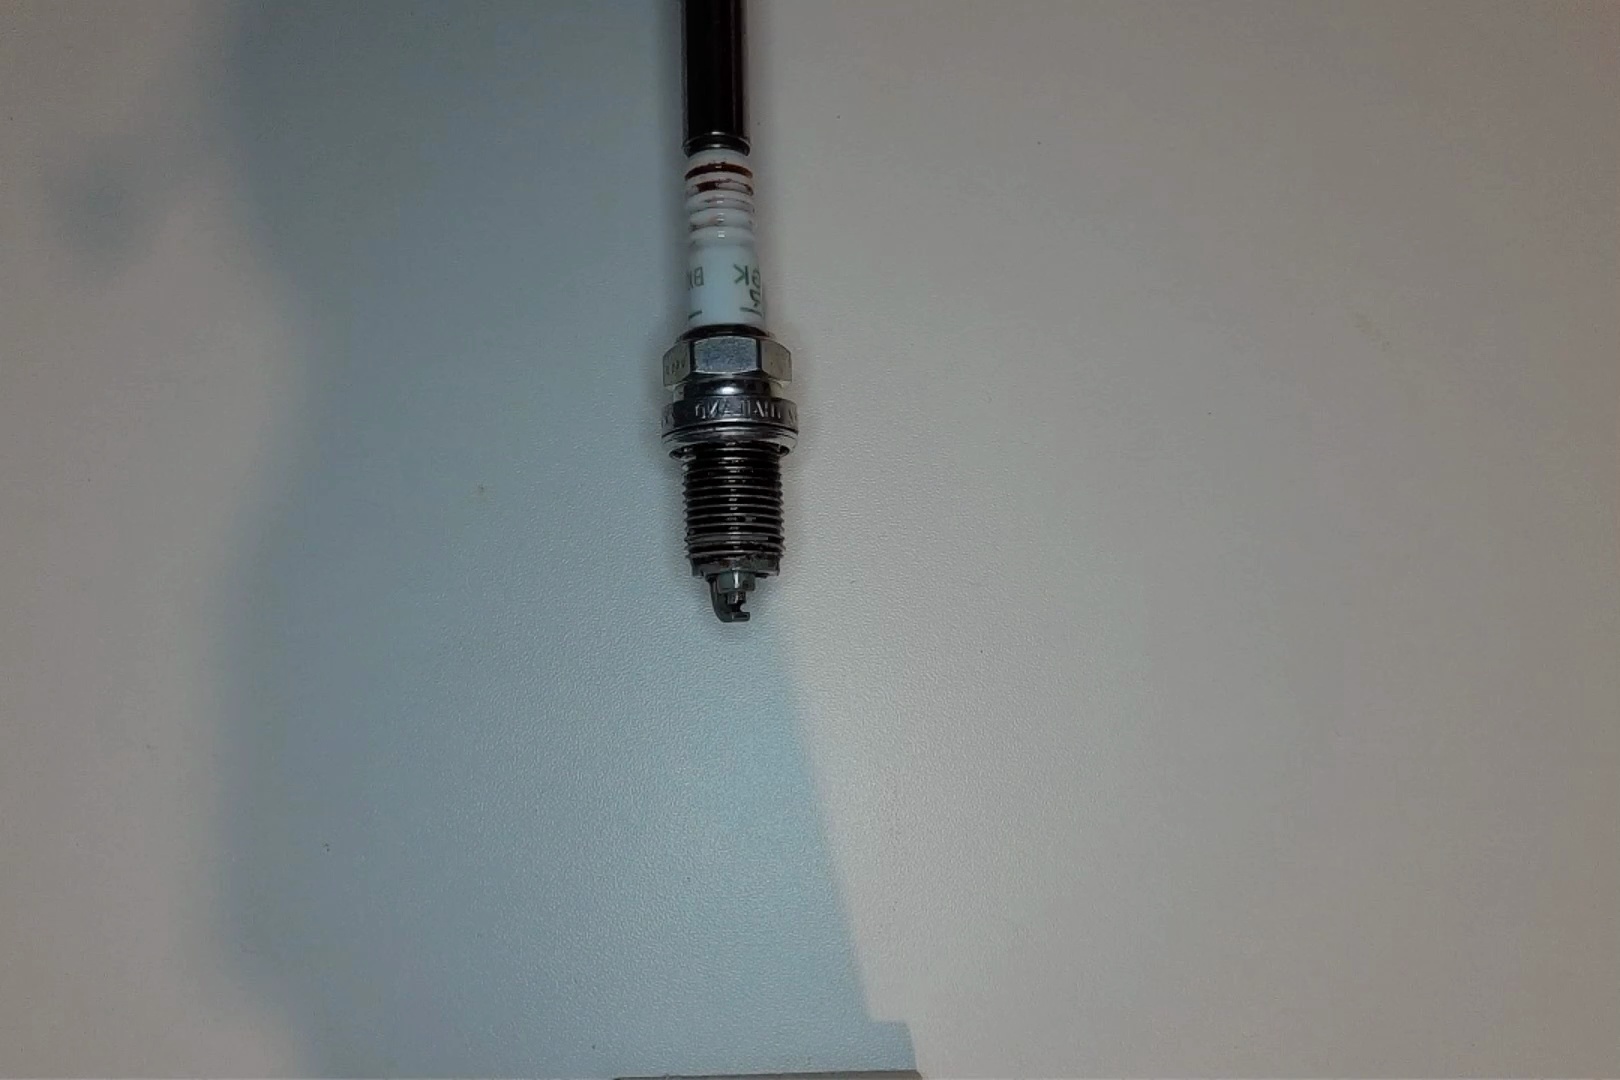
Label: anomaly